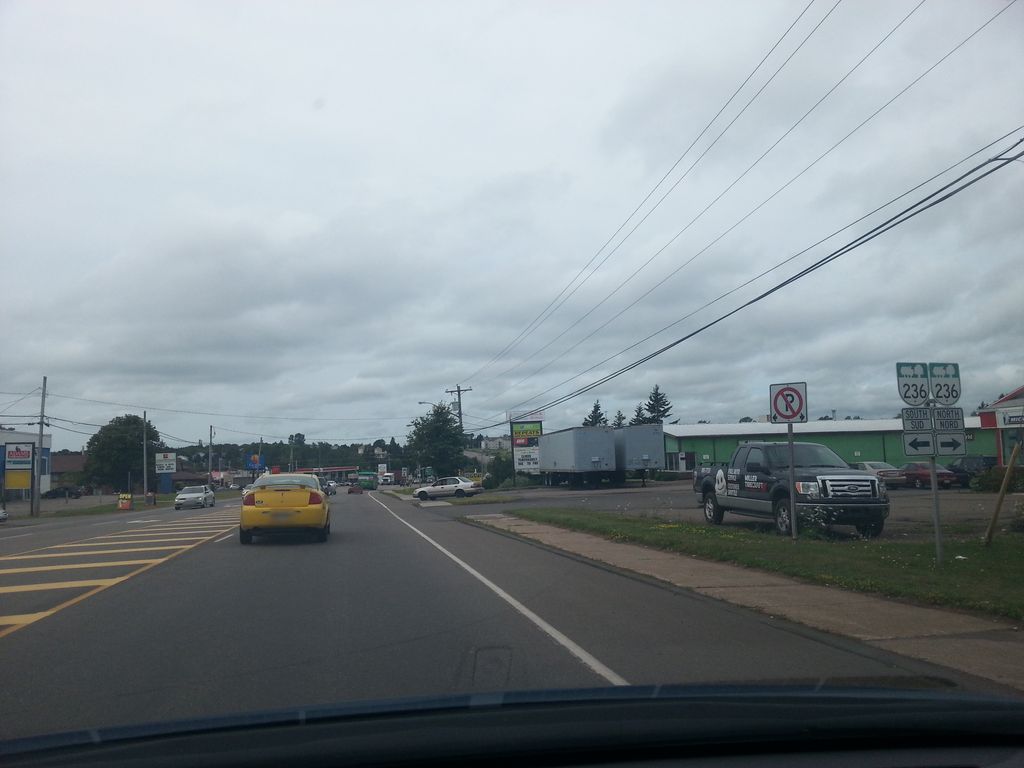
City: charlottetown